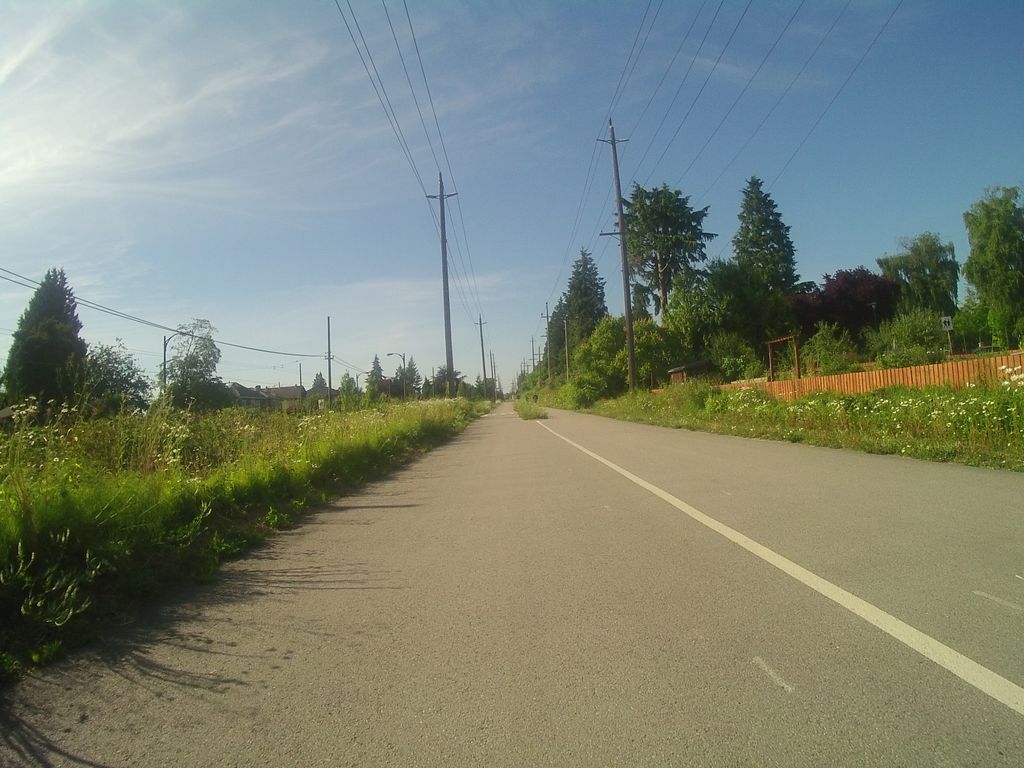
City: vancouver